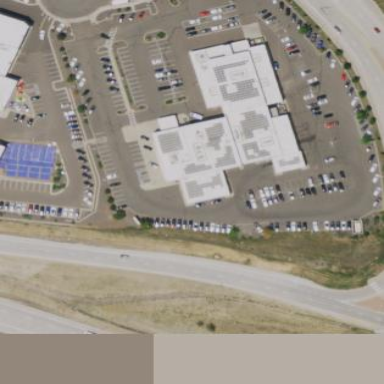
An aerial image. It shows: Building housing car shop.